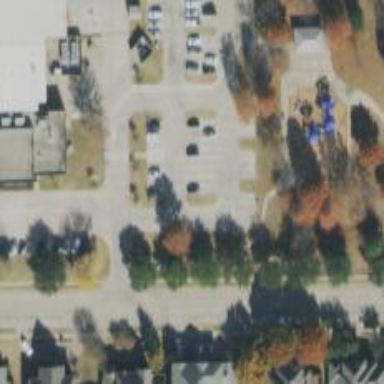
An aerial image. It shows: Parking space.